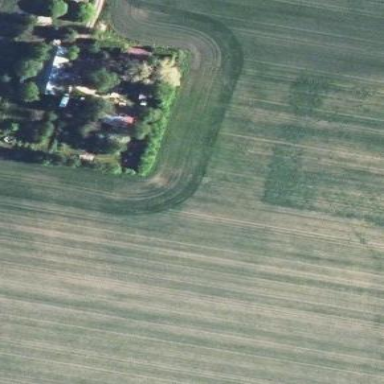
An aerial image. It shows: Farmyard area.